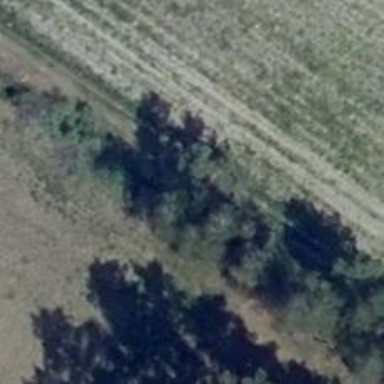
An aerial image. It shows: Row of deciduous broadleaved trees.